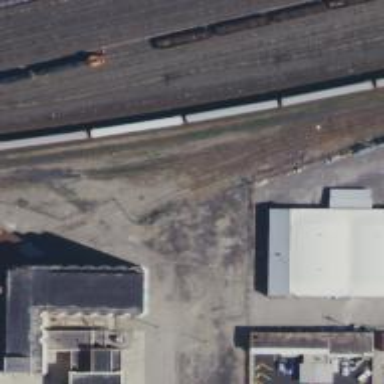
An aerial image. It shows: Railway siding with rails.